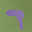
Label: 7